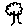
Label: tree